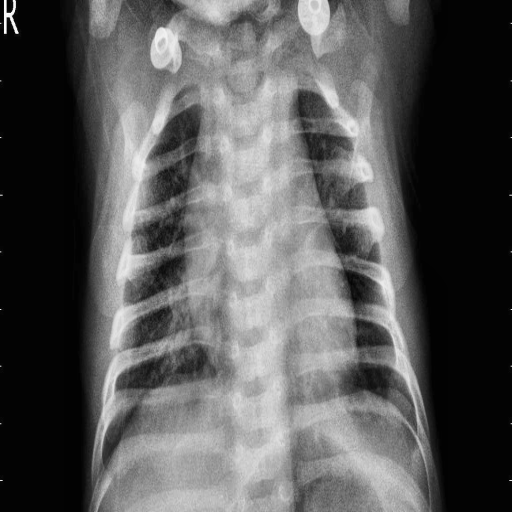
Finding: PNEUMONIA